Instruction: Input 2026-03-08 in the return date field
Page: home
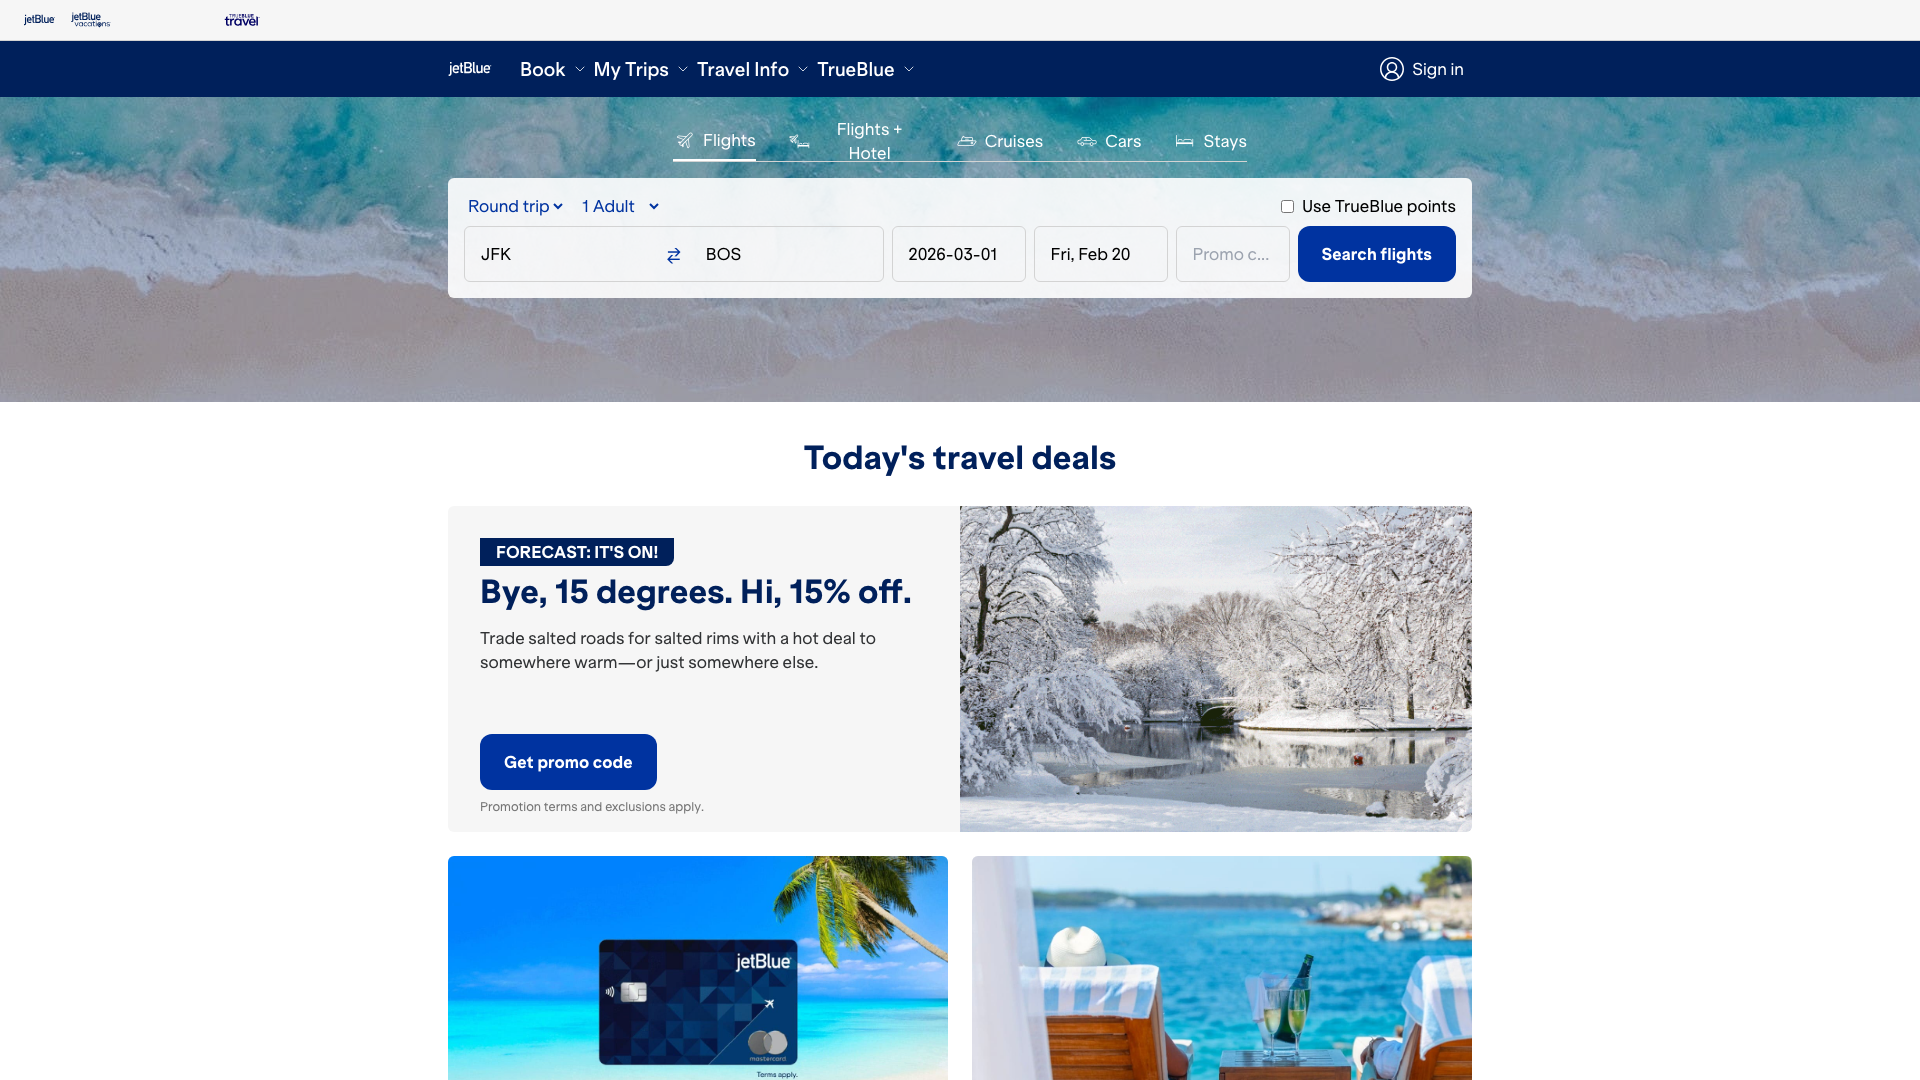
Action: type